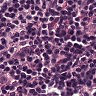
Metastatic tissue present: no